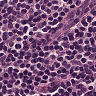
Metastatic tissue present: no